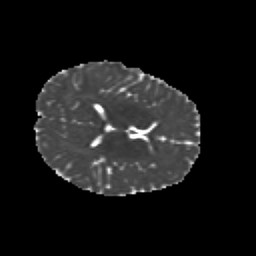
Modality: MD
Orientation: axial
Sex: female
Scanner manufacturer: siemens
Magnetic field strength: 3 T
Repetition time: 5 s
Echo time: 0.071 s